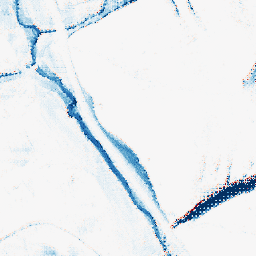
Category: morphological
Decomposition family: morphological_square
Decomposition parameters: operation: closing
size: 20
Upsampling method: regularized
Upsampling parameters: scale: 2
lambda_reg: 0.1
Upsampling scale: 2